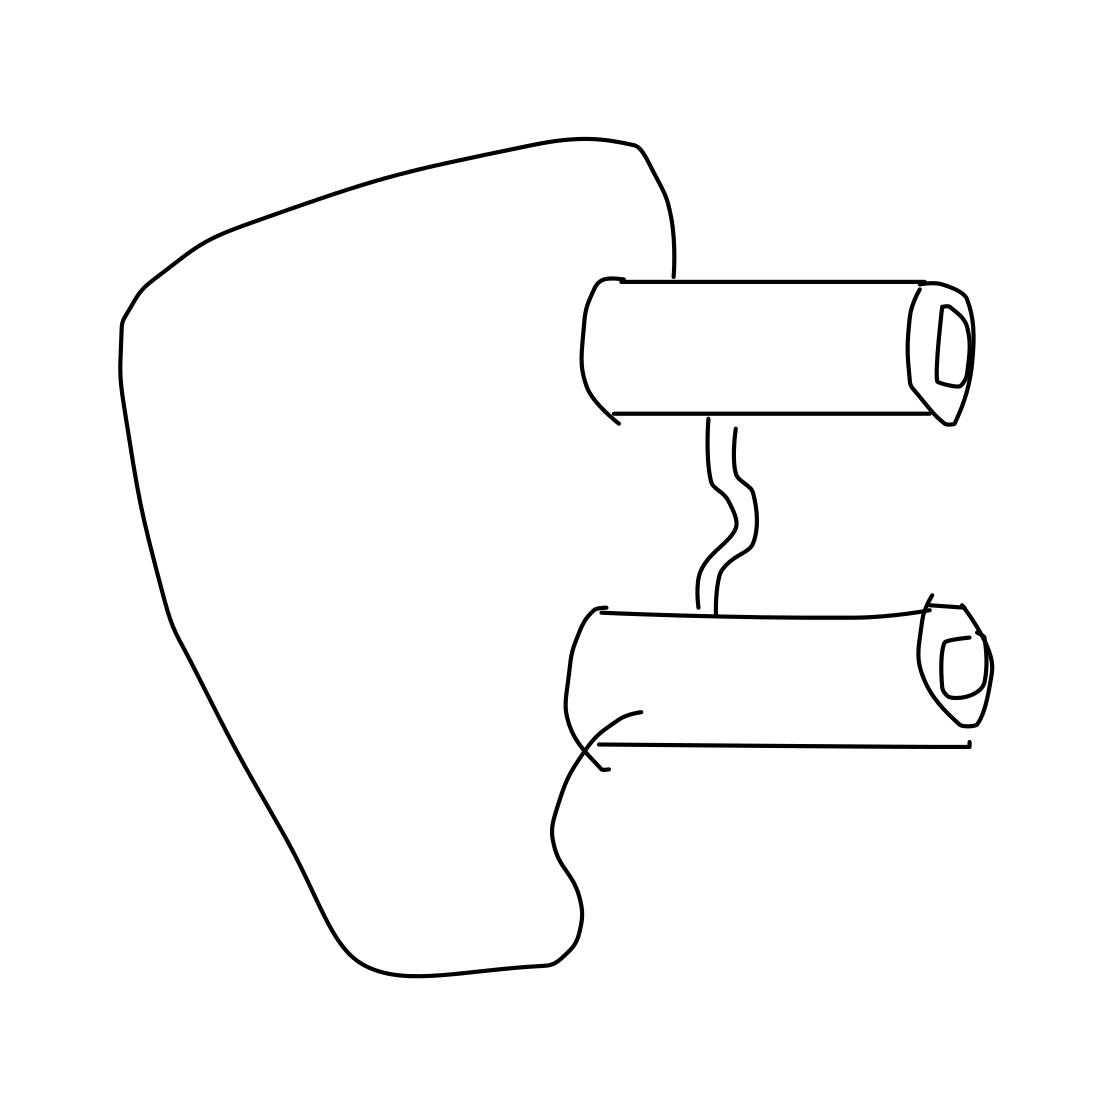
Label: binoculars